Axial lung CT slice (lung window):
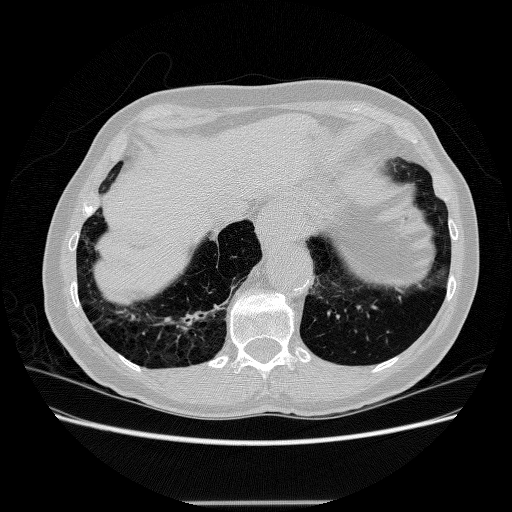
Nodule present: no